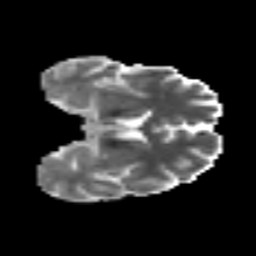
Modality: MD
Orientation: coronal
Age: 32
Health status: ill
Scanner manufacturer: philips
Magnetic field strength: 3 T
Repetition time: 9 s
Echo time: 0.127 s